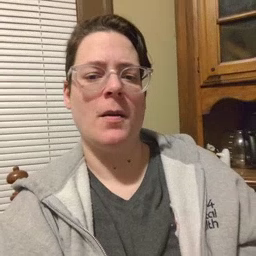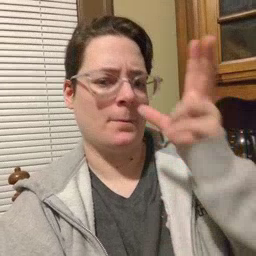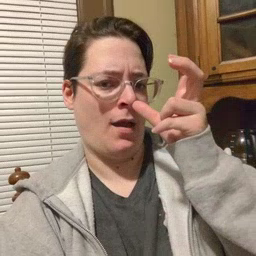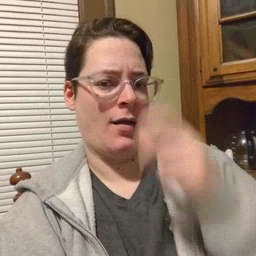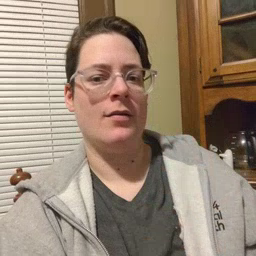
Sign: bug